Aerial crown-view tile of a tropical tree (Barro Colorado Island, Panama), acquired 20241216:
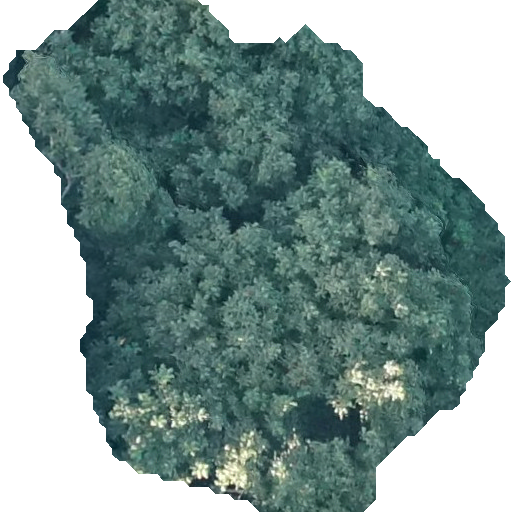
Species: Spondias radlkoferi
GBIF accepted scientific name: Spondias radlkoferi
Crown area: 253.864 m²